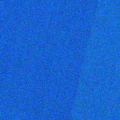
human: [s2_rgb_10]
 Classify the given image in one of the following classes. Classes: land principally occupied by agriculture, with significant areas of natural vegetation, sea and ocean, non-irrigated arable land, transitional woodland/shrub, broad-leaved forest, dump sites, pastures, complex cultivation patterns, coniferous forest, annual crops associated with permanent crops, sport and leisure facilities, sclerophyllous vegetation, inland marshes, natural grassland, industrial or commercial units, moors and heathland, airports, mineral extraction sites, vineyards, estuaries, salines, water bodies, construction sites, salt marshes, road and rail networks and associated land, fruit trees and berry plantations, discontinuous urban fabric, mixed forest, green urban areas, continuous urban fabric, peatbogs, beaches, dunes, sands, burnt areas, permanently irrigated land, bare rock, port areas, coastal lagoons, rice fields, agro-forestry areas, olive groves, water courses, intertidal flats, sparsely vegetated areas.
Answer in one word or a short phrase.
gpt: sea and ocean